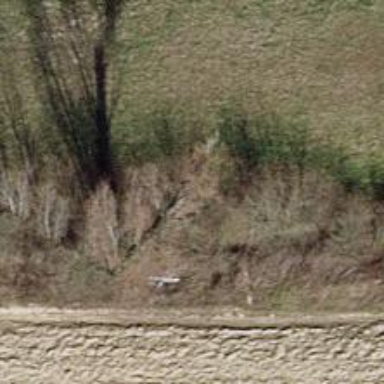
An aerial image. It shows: Deciduous broadleaved tree.